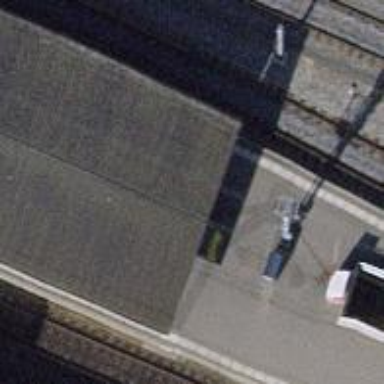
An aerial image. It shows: Covered tunnel with asphalt footway.